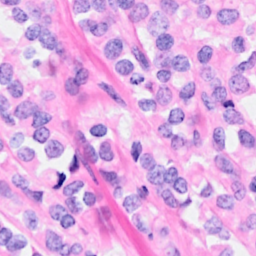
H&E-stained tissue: Breast